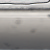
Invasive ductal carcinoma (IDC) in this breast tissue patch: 0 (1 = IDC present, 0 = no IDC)